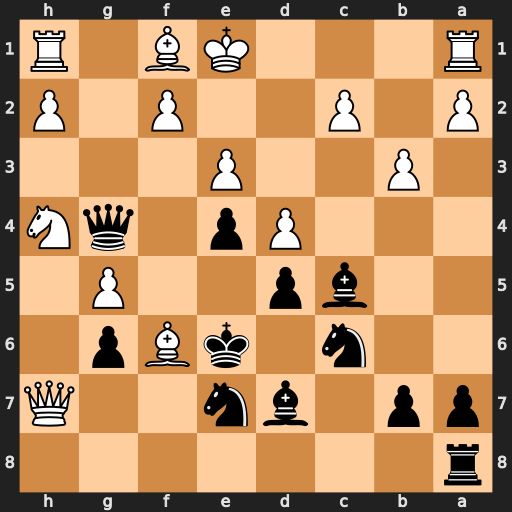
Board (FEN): r7/pp1bn2Q/2n1kBp1/2bp2P1/3Pp1qN/1P2P3/P1P2P1P/R3KB1R
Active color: b
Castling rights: KQ
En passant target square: d3
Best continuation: Bb4+ c3 Bxc3#